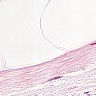
Metastatic tissue present: no